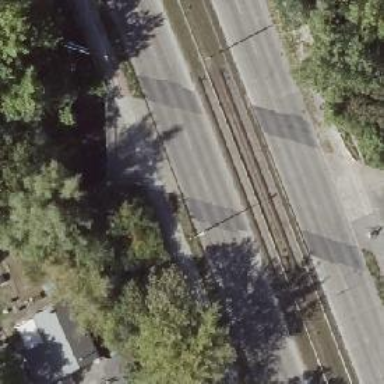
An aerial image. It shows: Asphalt sidewalk on bridge with asphalt footway. The sidewalk and footway have asphalt surfaces.